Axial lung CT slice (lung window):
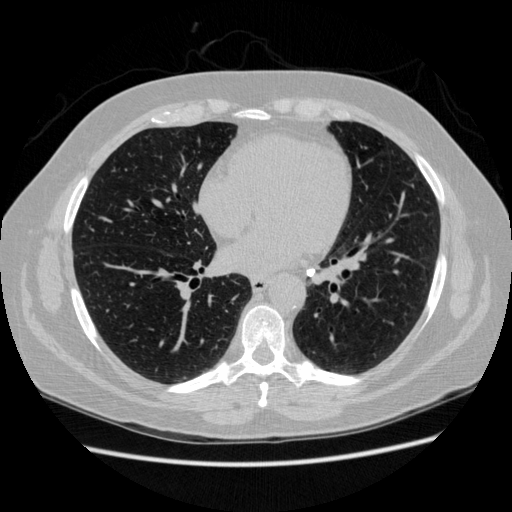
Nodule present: no